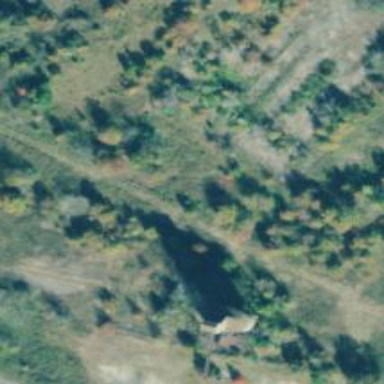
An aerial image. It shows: Abandoned railway yard.